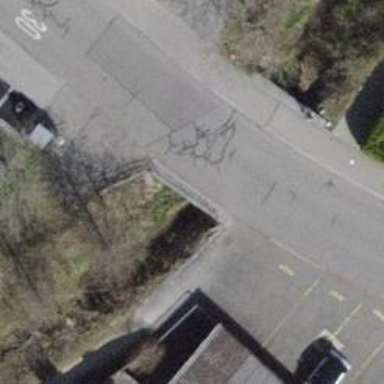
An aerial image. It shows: Sidewalk.